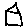
Label: house